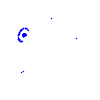
Particle: kaon